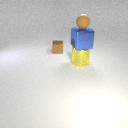
small brown metal cube behind large yellow metal cylinder